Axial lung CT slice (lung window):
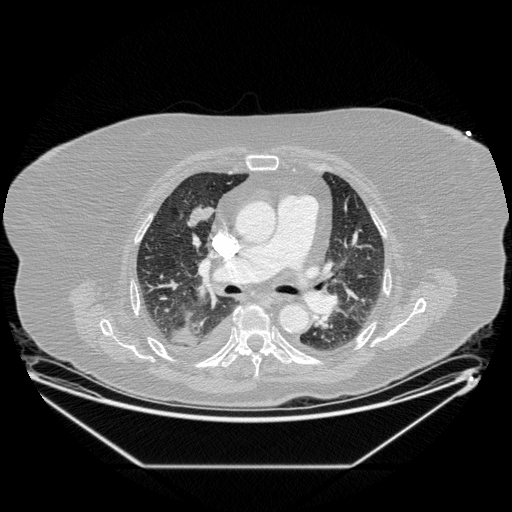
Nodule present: yes
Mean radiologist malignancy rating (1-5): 4.333